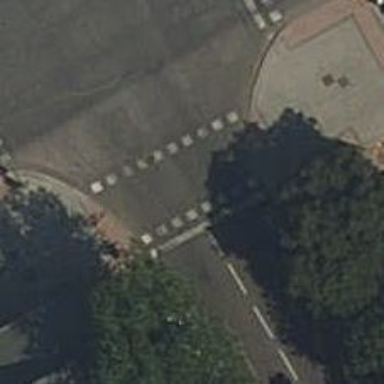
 there are traffic signals and zebra crossing."